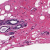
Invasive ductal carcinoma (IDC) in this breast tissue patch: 0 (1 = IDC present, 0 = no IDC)